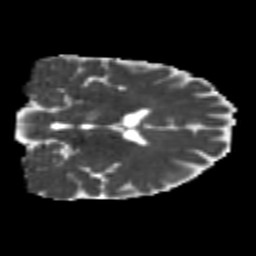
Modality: MD
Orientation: coronal
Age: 21
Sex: female
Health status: healthy
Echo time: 0.074 s